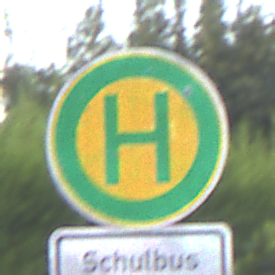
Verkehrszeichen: Haltestelle
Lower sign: ZeitangabenMitBeschraenkungAufWochentage5
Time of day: SunriseSunset
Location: Outdoor (Urban)
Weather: Clear
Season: NotSpecified
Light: Natural